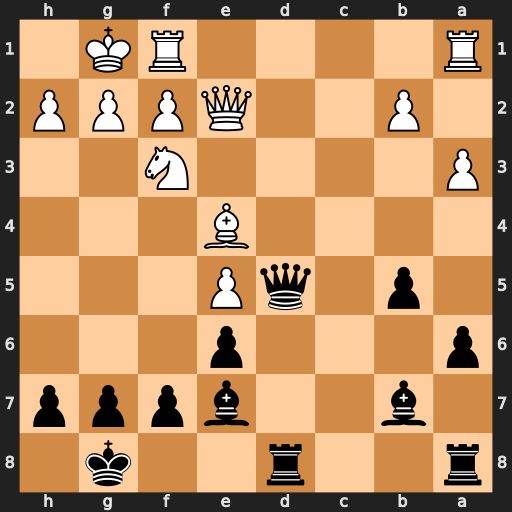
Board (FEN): r2r2k1/1b2bppp/p3p3/1p1qP3/4B3/P4N2/1P2QPPP/R4RK1
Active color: b
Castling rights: -
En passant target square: -
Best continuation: Qxe4 Qxe4 Bxe4